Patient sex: F
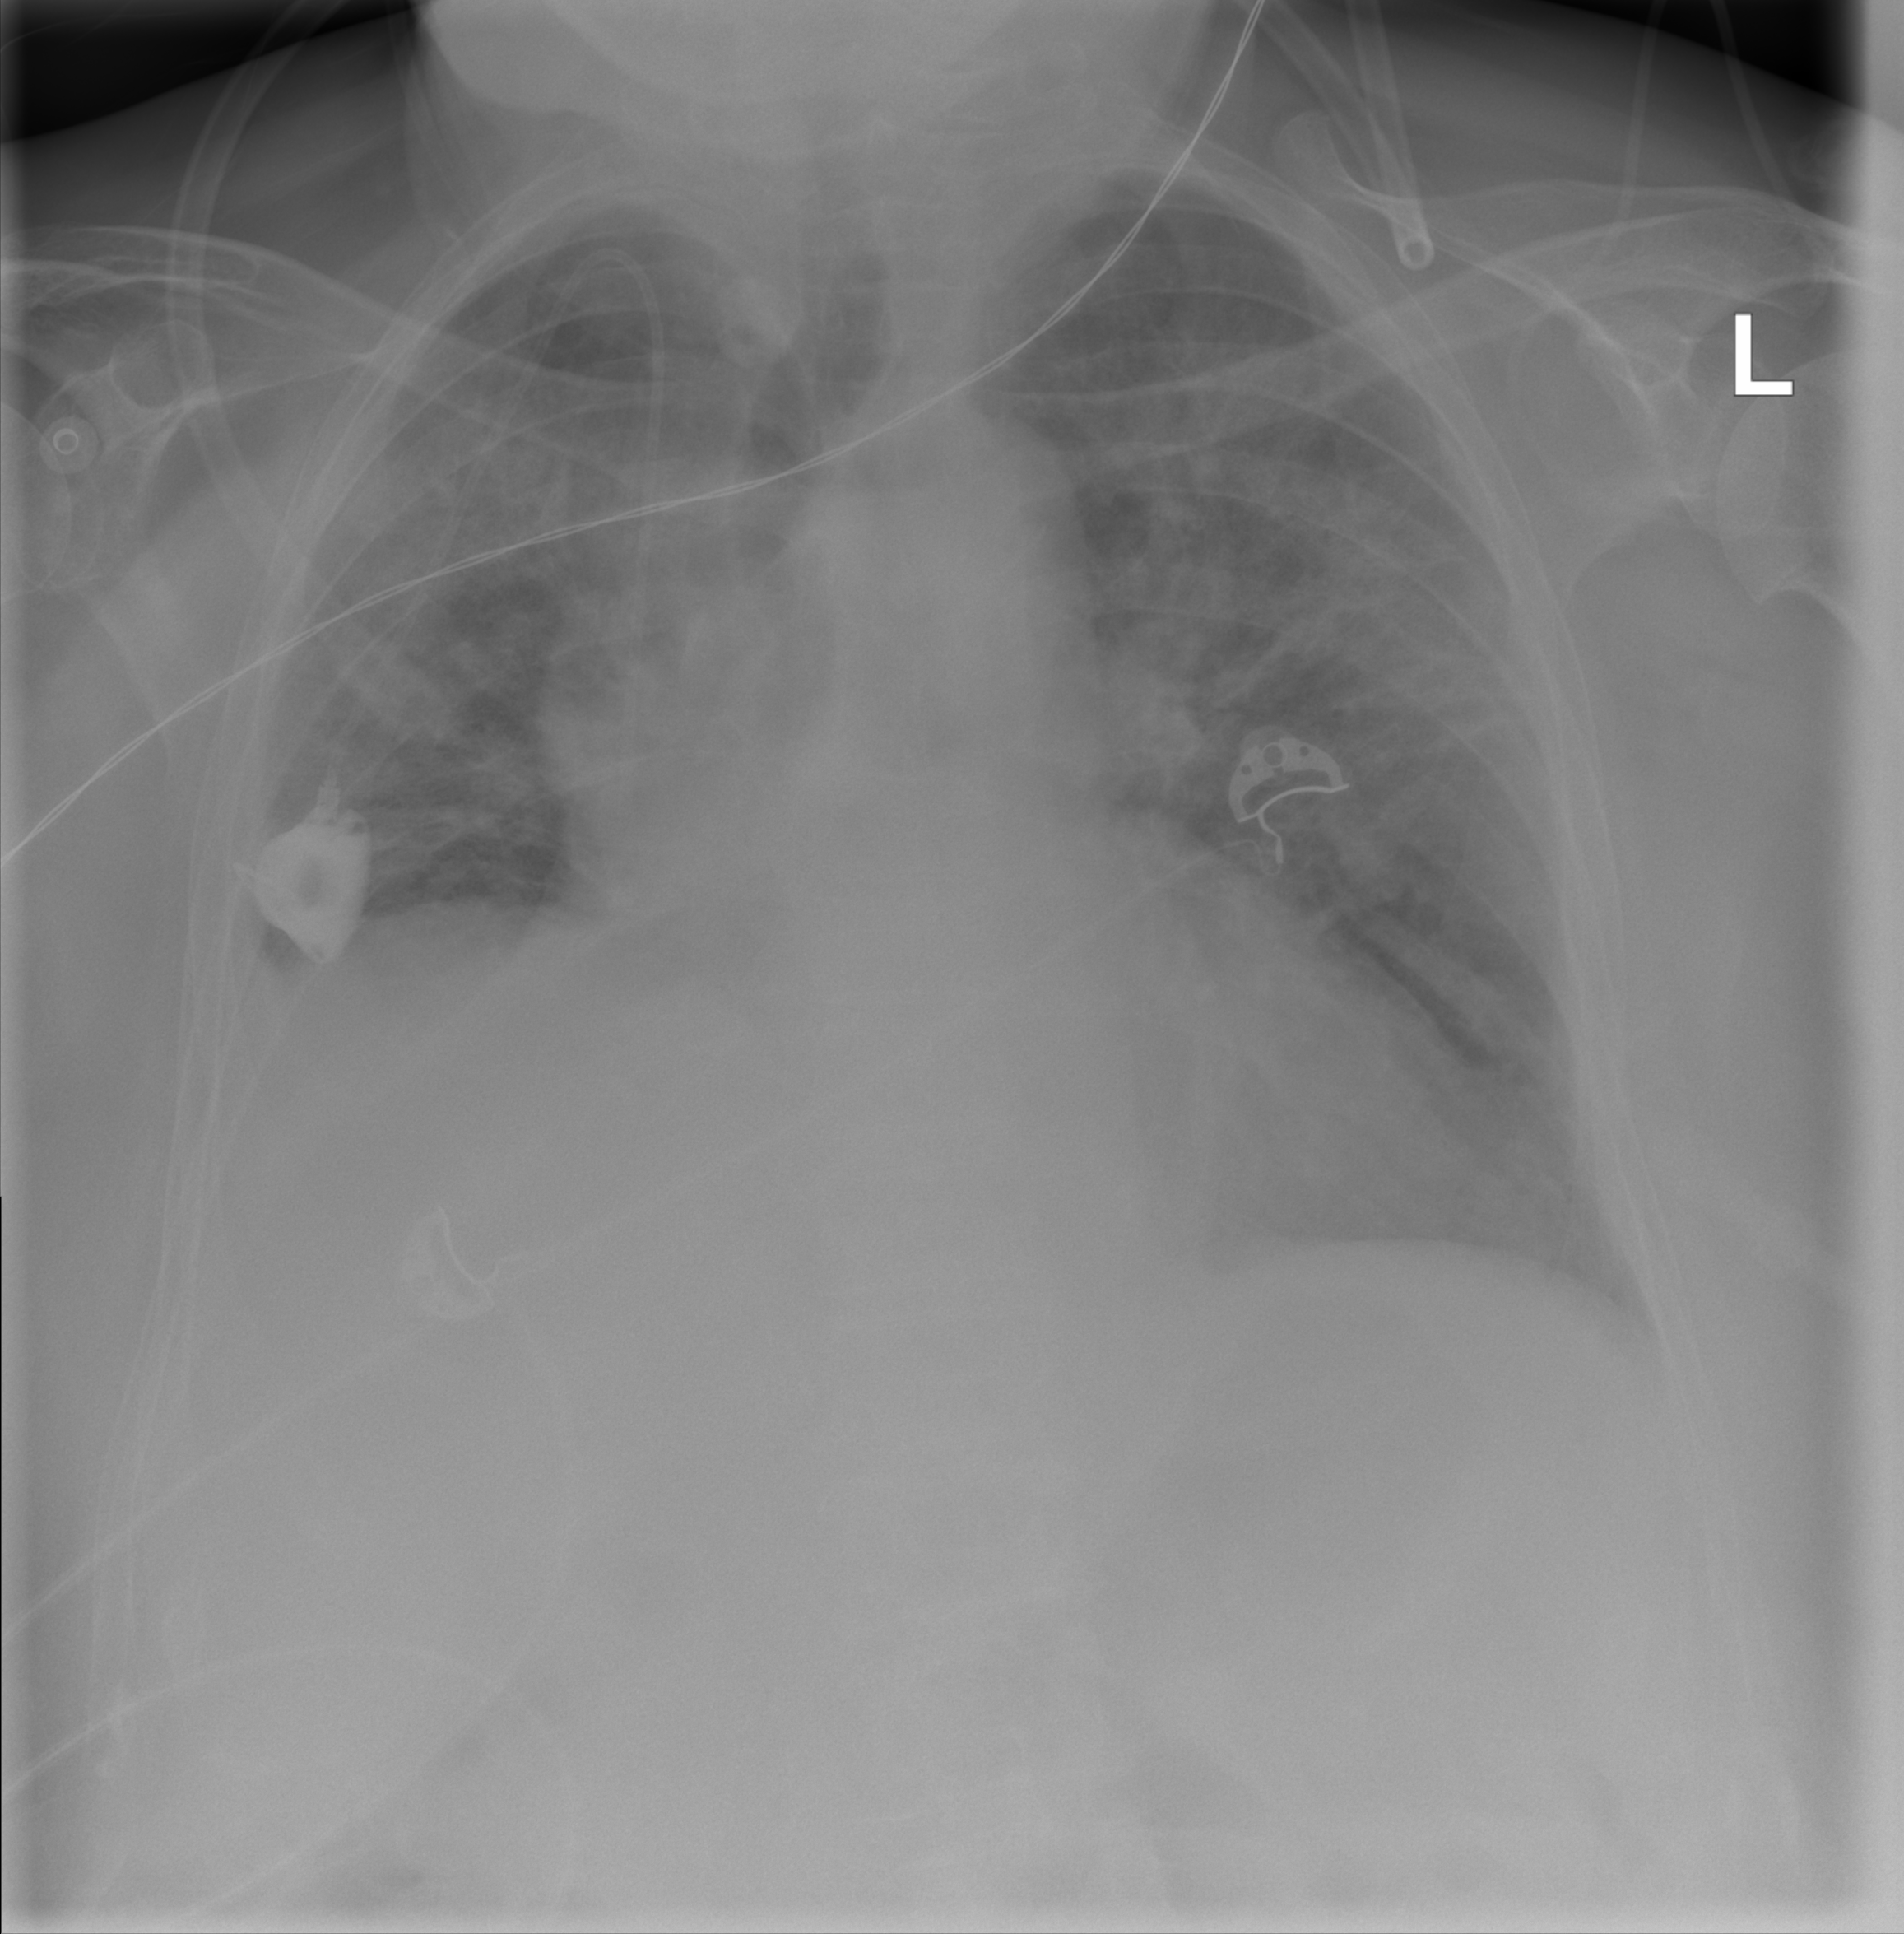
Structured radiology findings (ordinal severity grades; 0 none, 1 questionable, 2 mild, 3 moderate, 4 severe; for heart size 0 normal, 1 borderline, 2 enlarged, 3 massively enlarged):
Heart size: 2
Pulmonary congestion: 0
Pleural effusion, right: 2
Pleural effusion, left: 0
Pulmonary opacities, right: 3
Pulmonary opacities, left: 3
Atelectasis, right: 0
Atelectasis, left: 0